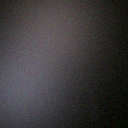
Screen state: off